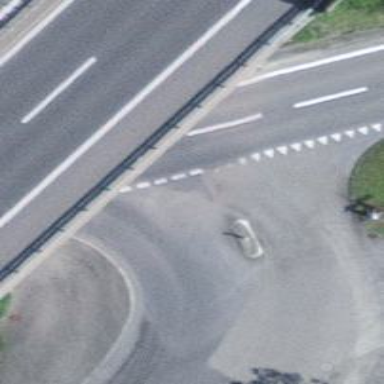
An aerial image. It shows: Road with "give way" sign.